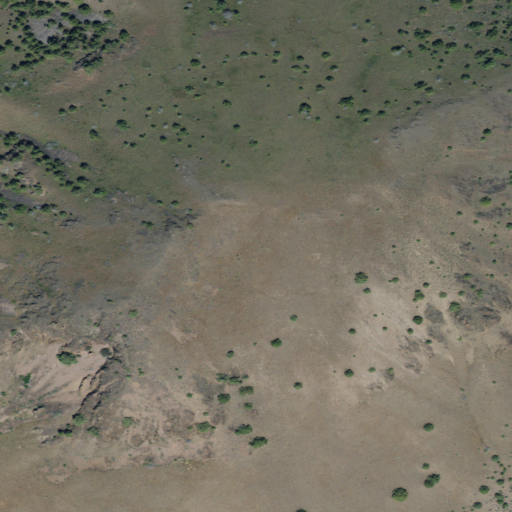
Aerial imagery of mountain in Oregon named Peggy Butte containing grassland, shrub, and evergreen forest